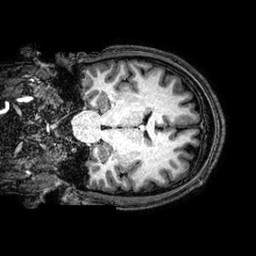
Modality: T1w
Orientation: coronal
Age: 23
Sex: male